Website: macys
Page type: customer-info-address
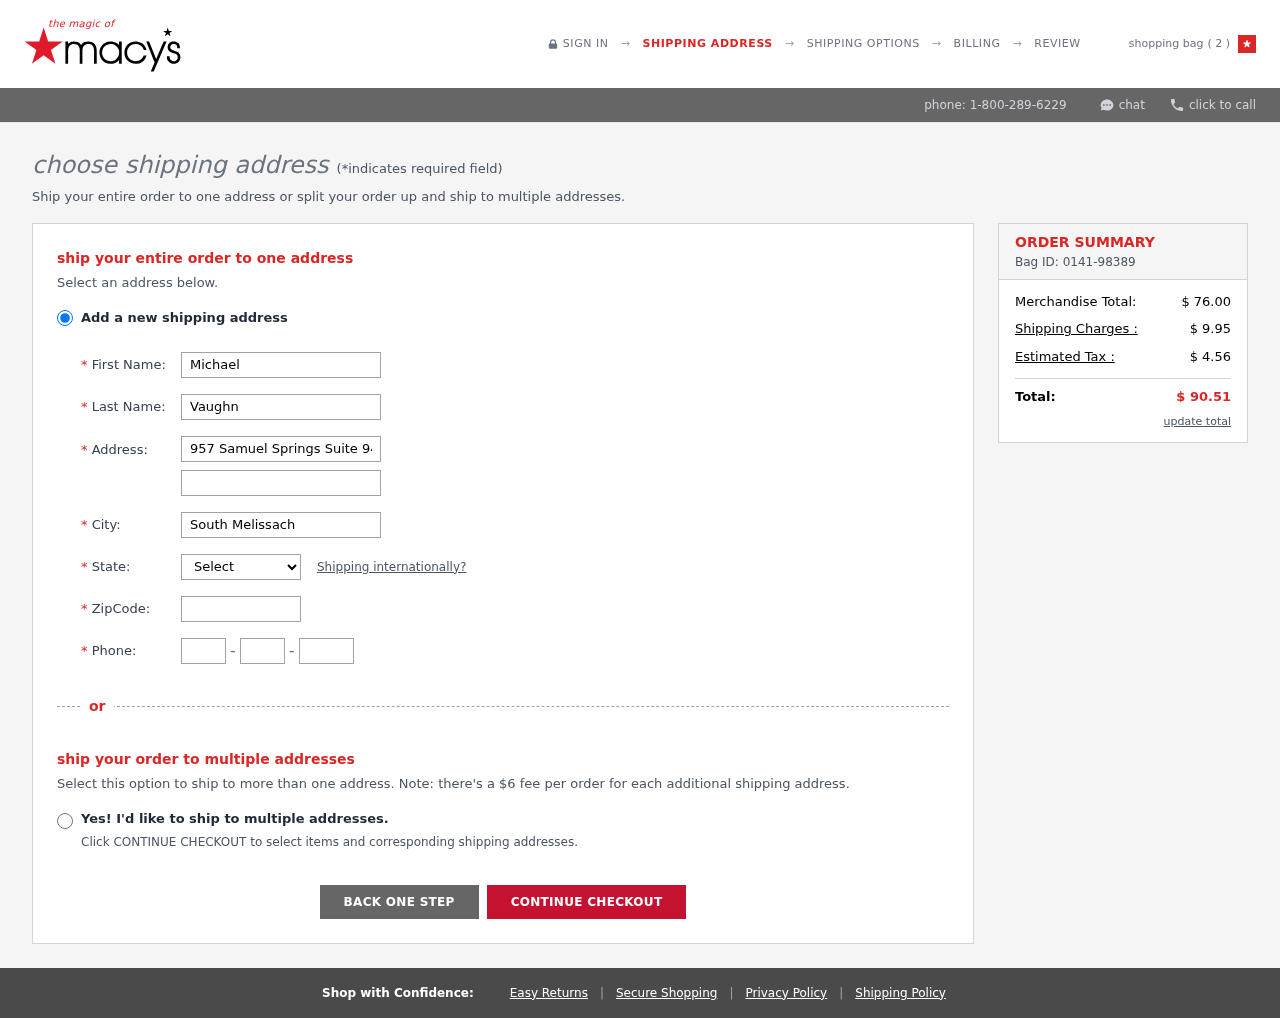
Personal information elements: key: PII_CITY
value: South Melissachester
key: PII_FIRSTNAME
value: Michael
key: PII_LASTNAME
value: Vaughn
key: PII_PHONE_AREA
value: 937
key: PII_PHONE_PREFIX
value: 332
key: PII_PHONE_SUFFIX
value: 0935
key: PII_POSTCODE
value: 56990
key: PII_STATE_ABBR
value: WV
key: PII_STREET
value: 957 Samuel Springs Suite 948
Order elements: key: ORDER_NUM_ITEMS
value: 2
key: ORDER_ID
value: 0141-98389
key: ORDER_SUBTOTAL
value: $ 76.00
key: ORDER_SHIPPING_COST
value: $ 9.95
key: ORDER_TAX
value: $ 4.56
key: ORDER_TOTAL
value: $ 90.51